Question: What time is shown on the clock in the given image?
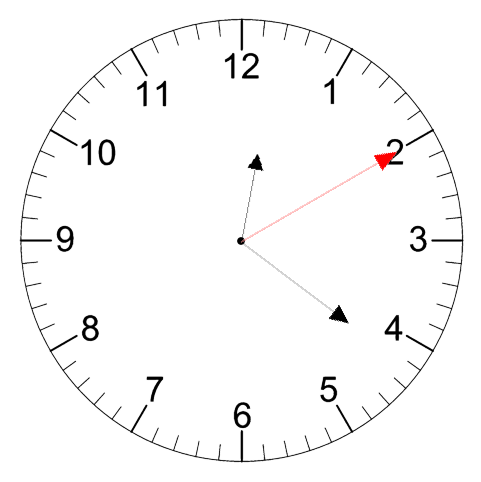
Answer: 12:21:10